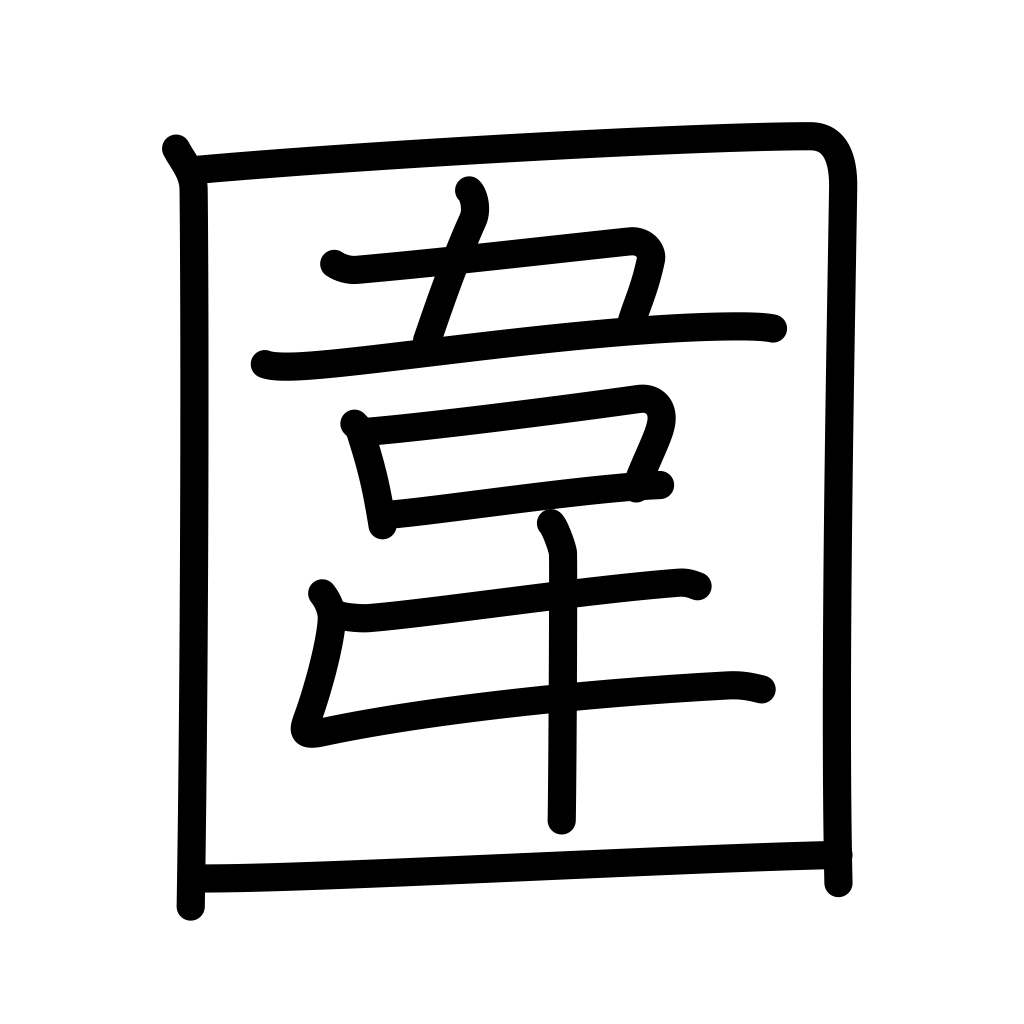
Meaning: enclose, surround, encircle, preserve, store, keep